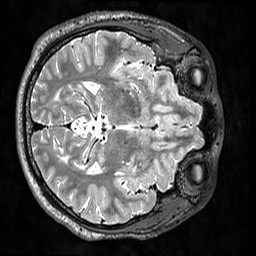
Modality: T2w
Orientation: axial
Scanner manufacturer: siemens
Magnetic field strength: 3 T
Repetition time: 3.2 s
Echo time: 0.565 s